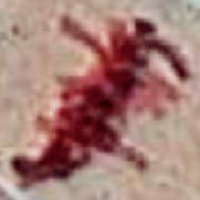
Label: metaphase